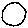
Label: moon